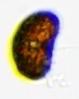
Label: Akashiwo